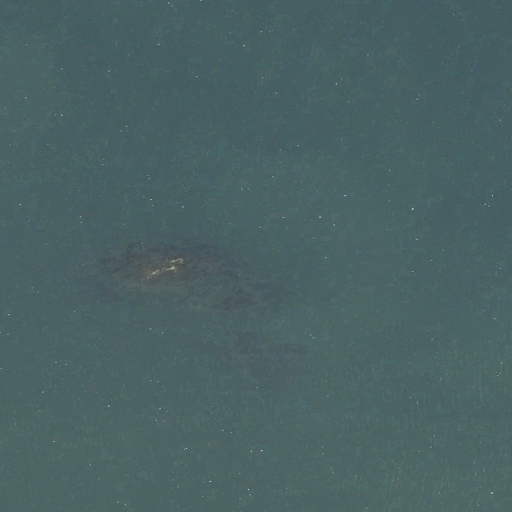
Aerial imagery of island in Maine named Moose Rock containing only open water